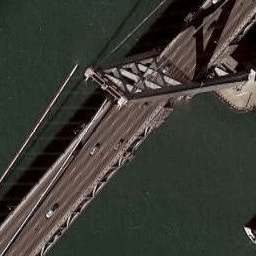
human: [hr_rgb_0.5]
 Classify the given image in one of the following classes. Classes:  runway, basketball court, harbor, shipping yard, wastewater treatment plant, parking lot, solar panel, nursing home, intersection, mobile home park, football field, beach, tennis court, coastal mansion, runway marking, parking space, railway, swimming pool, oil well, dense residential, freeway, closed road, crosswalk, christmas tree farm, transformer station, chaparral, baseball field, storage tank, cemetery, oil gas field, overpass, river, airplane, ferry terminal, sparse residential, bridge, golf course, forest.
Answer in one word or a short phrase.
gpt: bridge